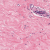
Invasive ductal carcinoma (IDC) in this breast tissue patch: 0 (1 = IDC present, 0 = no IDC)